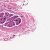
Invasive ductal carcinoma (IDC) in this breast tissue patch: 0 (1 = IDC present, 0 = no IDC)